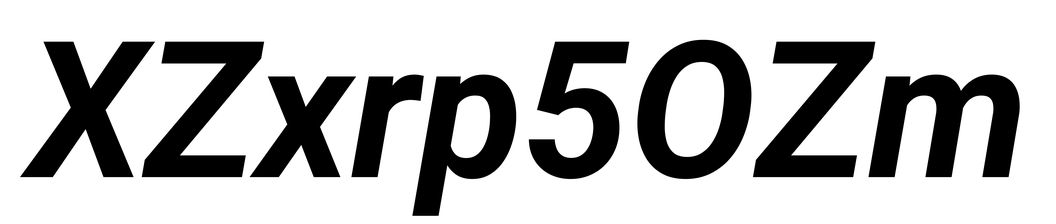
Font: Roboto-Italic_Bold_Italic